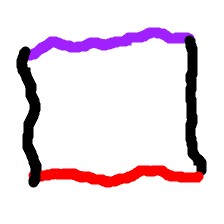
Shape: rectangle